Question: I'm struggling to create a function in R that will take in a dataset and columns, and output every permutation of datasets filtered by all of these 3 columns.
My data set looks like
'''
structure(list(name = c("Peter Doe", "John Gary", "Elsa Johnson",
"Mary Poppins", "Jesse Bogart"), sex = c("Male", "Male", "Female",
"Female", "Male"), class = c("Honors", "Core", "Core", "Honors",
"Honors"), grade = c("A", "A", "A", "B", "C")), class = c("tbl_df",
"tbl", "data.frame"), row.names = c(NA, -5L))
'''
I tried to visualize my goal here:

I was hoping to create new variables based on what path of this map it followed (e.g. male_honors_a <- dataset filtered by those column values) and I think I could do that with the paste function but am not sure here as well. More importantly though, I'm struggling with how to put for loops together inside the function that are able to filter based on the unique values of a column.
I got as far as to coding up a function that creates every subgroup individually but was not able to figure out how to put them together.
'''
subgroups <- function(df, filters, group = "none", name = ""){
listofdfs <- list()
for (i in filters) {
subgroups <- unique(df[[i]])
for (j in subgroups){
x <- df[df[i] == j,]
listofdfs[[paste(name,j, sep = "")]] <- x
}
}
if (group != "none"){
return(listofdfs[[group]])
}
else {
return(listofdfs)}
}
subgroups(df, c("sex", "class", "grade"))
'''
I would hope by running 'subgroups(df, c("sex", "class"))', my output would be a list of dataframes:
'''
list(male_honors, male_core, female_honors, female_core)
'''
in which the 'male_honors' element is
'''
# A tibble: 2 x 4
name sex class grade
1 Peter Doe Male Honors A
2 Jesse Bogart Male Honors C
'''
Would really appreciate any help!
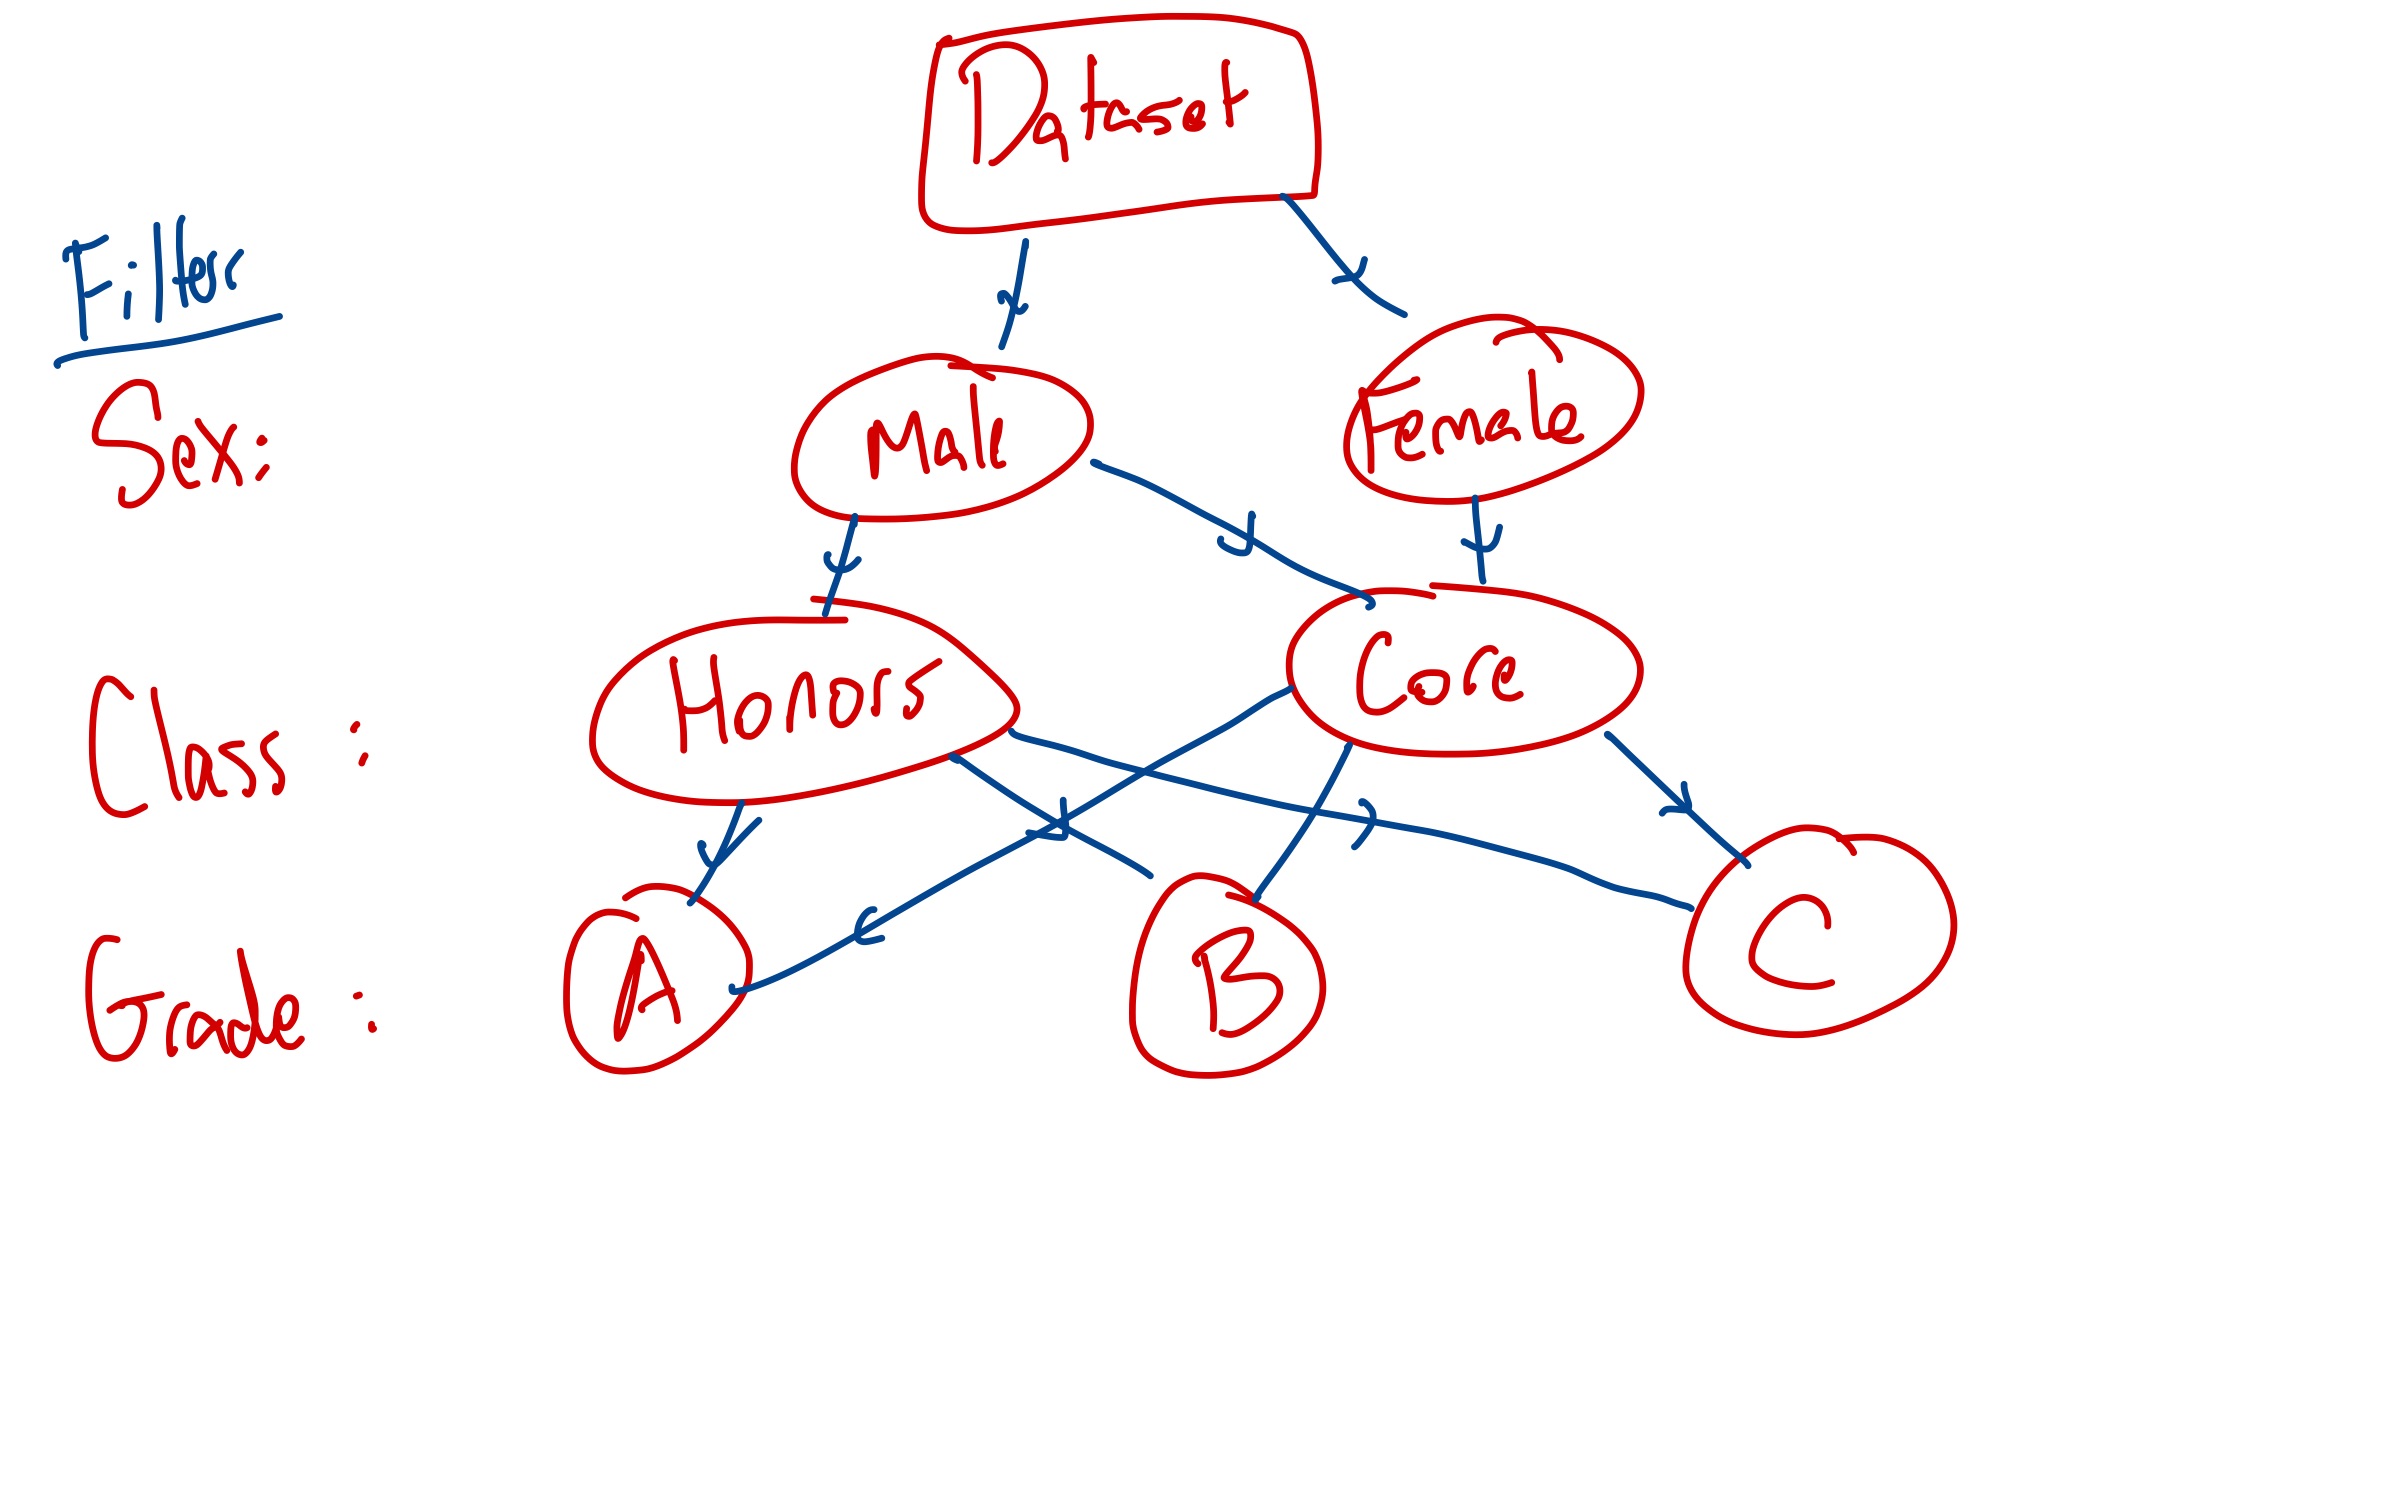
Answer: The <URL> making 'groups' default to an empty character vector so if nothing is passed then nothing is grouped.
Also, the names (, male honors) are easily retrievable via . That's typically a lot more useful than retrieving the values from the .
Will this work for your purposes?
'''
subgroups <- function(df, groups = character(0)) {
df |>
tidyr::nest(data = -groups)
}
'''
'''
> subgroups(ds, c("class", "sex"))
# # A tibble: 4 x 3
# sex class data
# <chr> <chr> <list>
# 1 Male Honors <tibble [2 x 2]>
# 2 Male Core <tibble [1 x 2]>
# 3 Female Core <tibble [1 x 2]>
# 4 Female Honors <tibble [1 x 2]>
> subgroups(ds, c("sex"))
# # A tibble: 2 x 2
# sex data
# <chr> <list>
# 1 Male <tibble [3 x 3]>
# 2 Female <tibble [2 x 3]>
> subgroups(ds)
# # A tibble: 1 x 1
# data
# <list>
# 1 <tibble [5 x 4]>
'''
Additional resources: tidyr's <URL> vignette